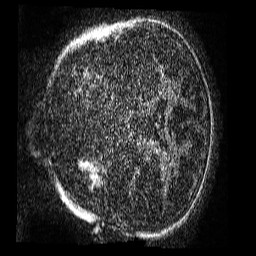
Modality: MP2RAGE
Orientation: coronal
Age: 9
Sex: male
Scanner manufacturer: siemens
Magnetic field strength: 3 T
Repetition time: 4 s
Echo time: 0.00299 s